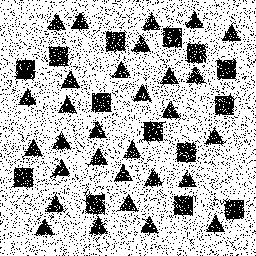
Squares: 14
Triangles: 30
Stars: 0
Total shapes: 44